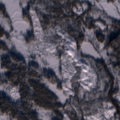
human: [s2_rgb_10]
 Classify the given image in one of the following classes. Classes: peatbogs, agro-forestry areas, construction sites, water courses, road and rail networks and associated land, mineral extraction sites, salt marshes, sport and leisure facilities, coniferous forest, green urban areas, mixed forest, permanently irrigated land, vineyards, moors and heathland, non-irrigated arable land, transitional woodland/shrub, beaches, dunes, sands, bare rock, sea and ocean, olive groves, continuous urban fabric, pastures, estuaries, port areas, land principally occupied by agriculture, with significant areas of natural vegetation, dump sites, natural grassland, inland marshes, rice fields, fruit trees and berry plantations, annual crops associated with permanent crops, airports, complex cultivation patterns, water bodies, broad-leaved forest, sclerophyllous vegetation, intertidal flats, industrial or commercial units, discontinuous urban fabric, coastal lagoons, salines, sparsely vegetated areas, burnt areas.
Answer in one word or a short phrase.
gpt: coniferous forest, transitional woodland/shrub, peatbogs